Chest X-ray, PA view. Patient: 35 years old, sex M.
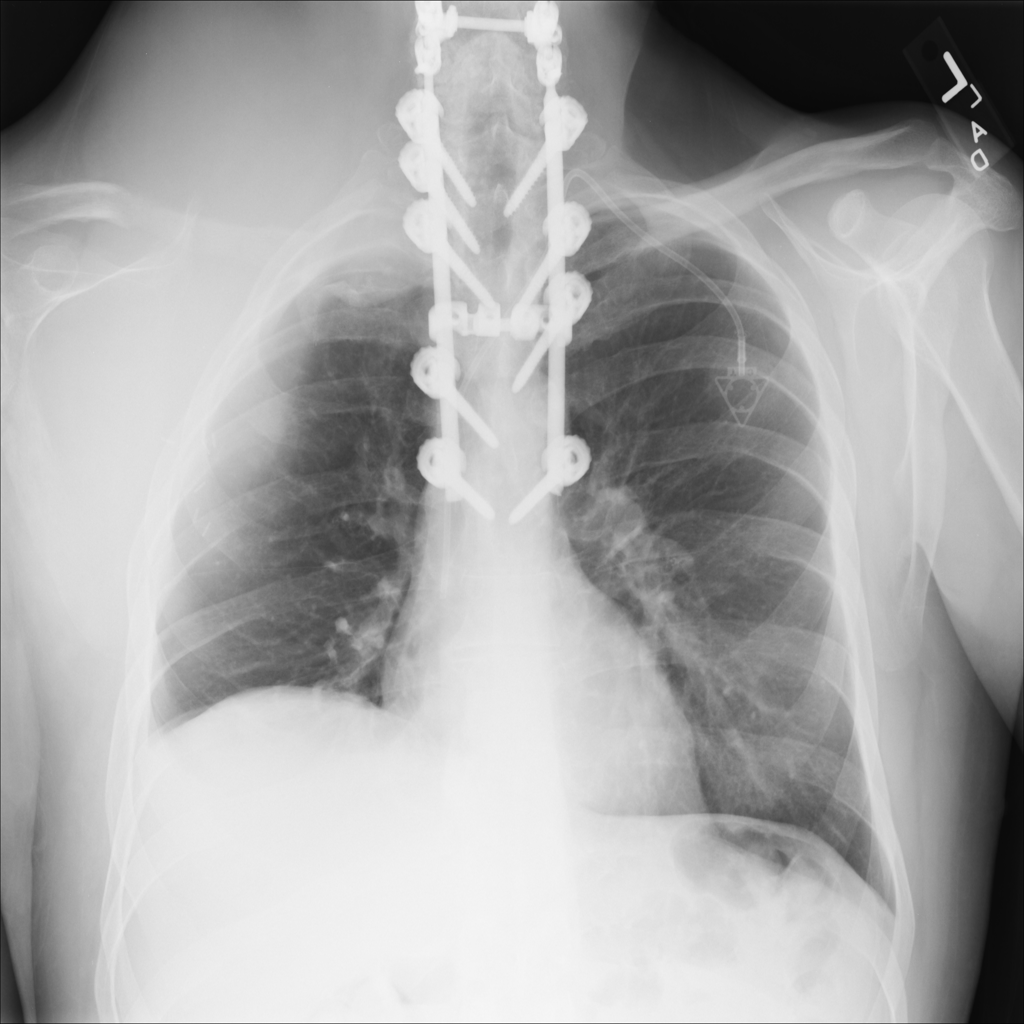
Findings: Effusion, Mass